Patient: sex F, age 71
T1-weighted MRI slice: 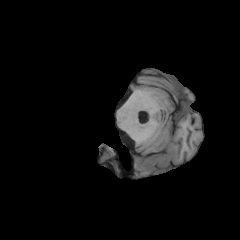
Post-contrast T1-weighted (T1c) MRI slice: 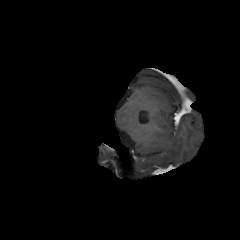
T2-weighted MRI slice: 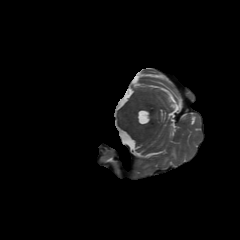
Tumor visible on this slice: yes
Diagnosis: Glioblastoma, IDH-wildtype
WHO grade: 4